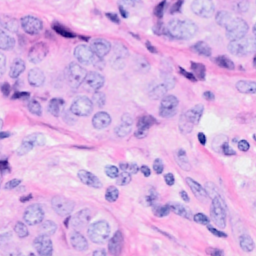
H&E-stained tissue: Breast